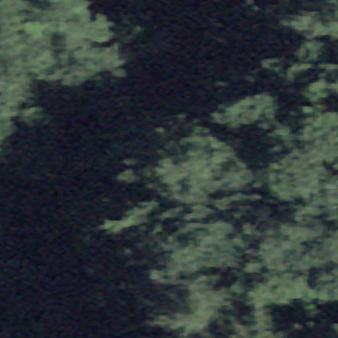
Label: other